Field crop: maize
Growth stage: 2
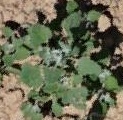
Species: chenopodium